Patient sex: M
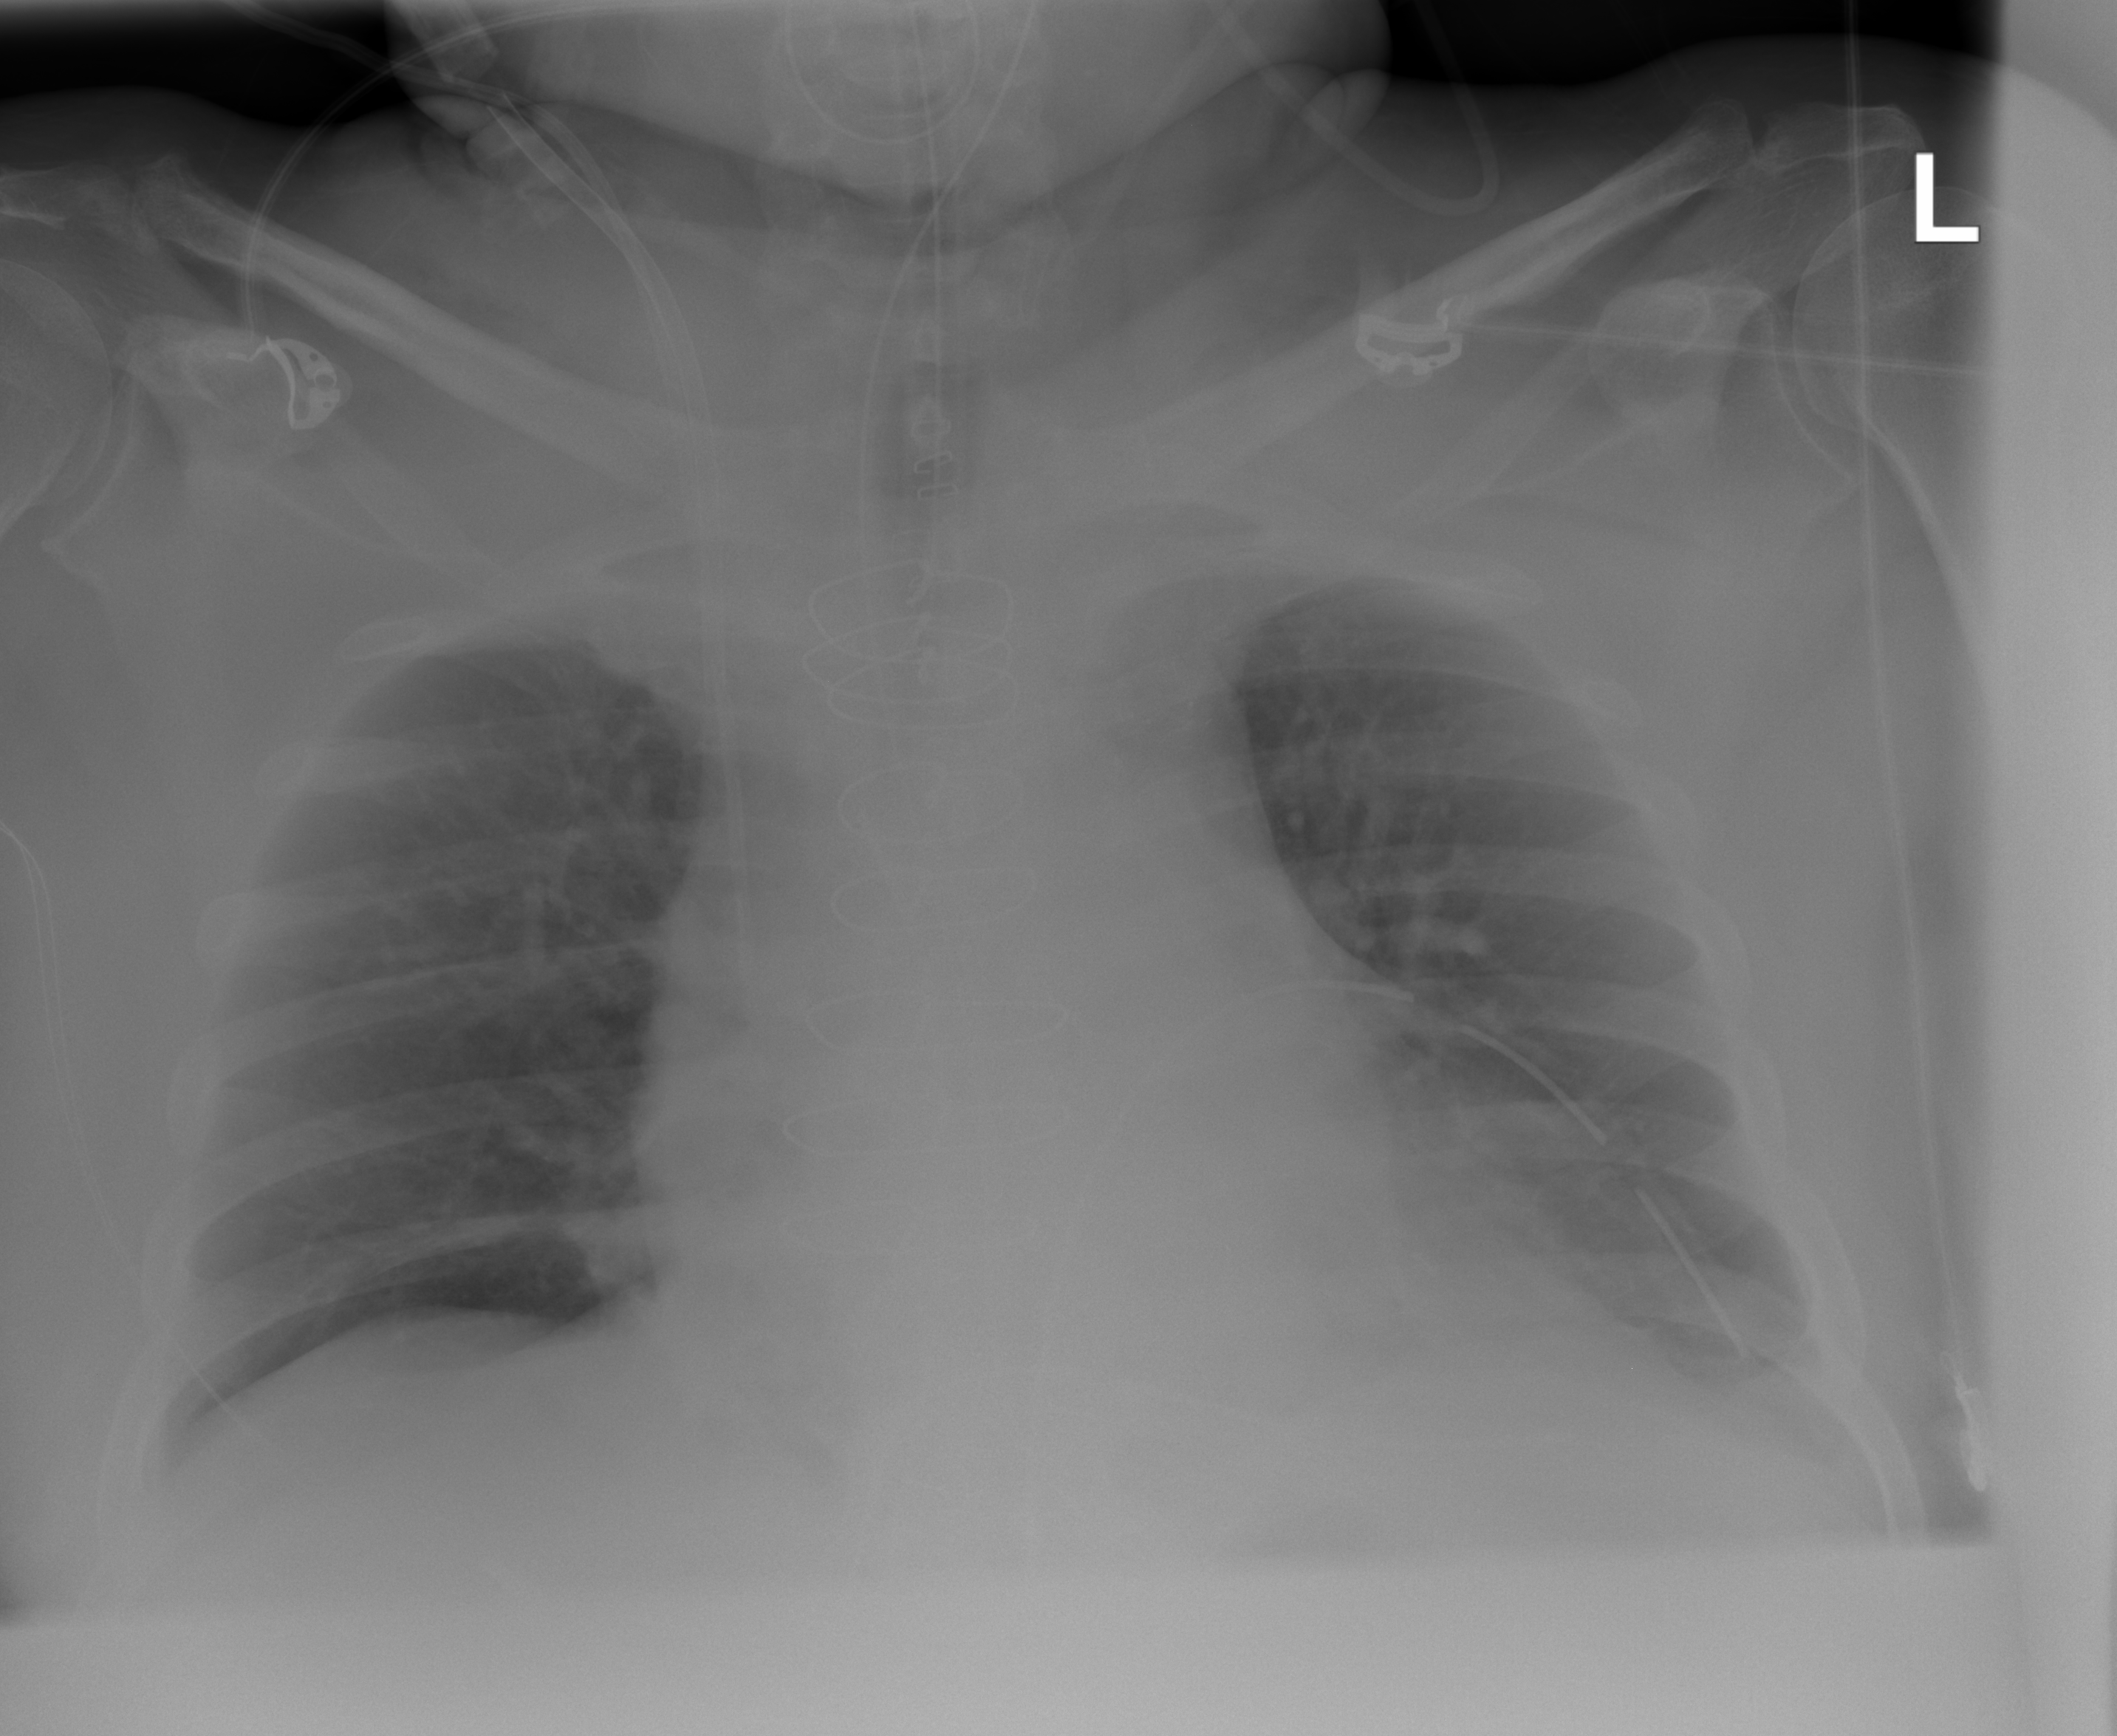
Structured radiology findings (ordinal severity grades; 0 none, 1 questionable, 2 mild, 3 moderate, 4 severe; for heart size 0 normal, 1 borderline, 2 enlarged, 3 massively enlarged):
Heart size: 1
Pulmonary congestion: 2
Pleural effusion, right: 0
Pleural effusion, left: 2
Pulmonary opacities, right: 0
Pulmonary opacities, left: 0
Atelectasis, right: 0
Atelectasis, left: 2